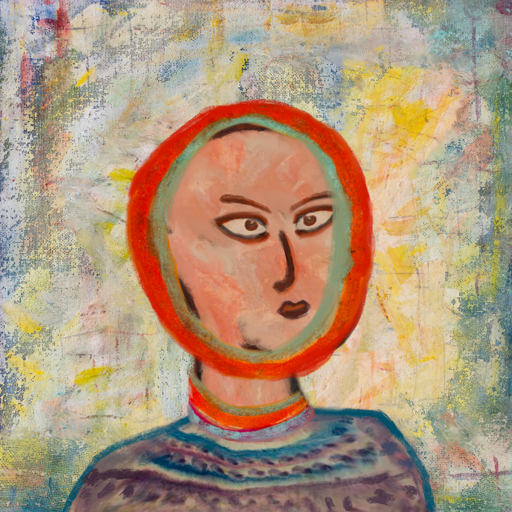
Background: Irani, Head And Neck Side: Roy_Bahadur, Face Side: Roy_Bahadur, Bust: HillGirl, Hair Side: Sisters, Head Accessory: Blank, Second Necklace: Blank, Necklace: Sisters, Baby: Blank